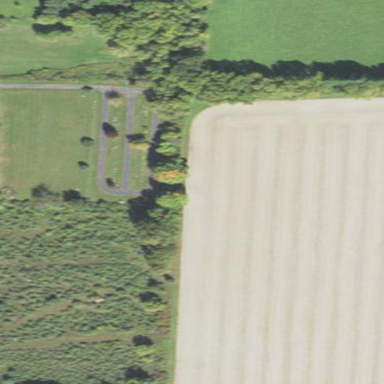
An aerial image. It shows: Cemetery.